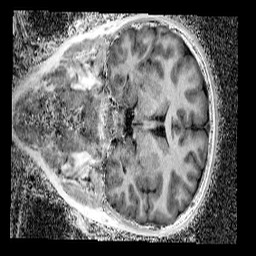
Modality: UNIT1_denoised
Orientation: coronal
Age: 10
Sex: male
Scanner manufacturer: siemens
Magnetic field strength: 3 T
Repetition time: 4 s
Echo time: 0.00299 s